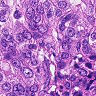
Metastatic tissue present: yes